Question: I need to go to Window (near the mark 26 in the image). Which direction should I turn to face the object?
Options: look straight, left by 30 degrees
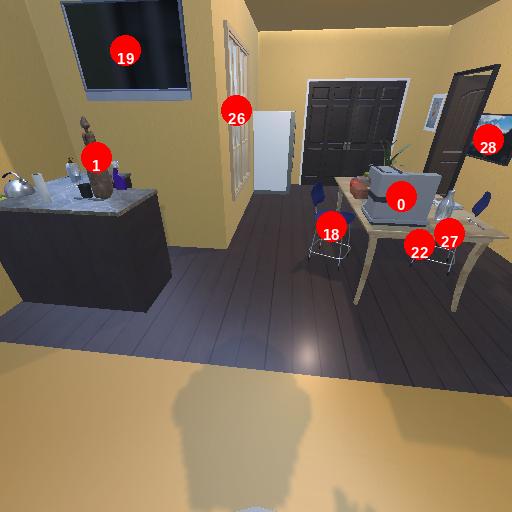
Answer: look straight